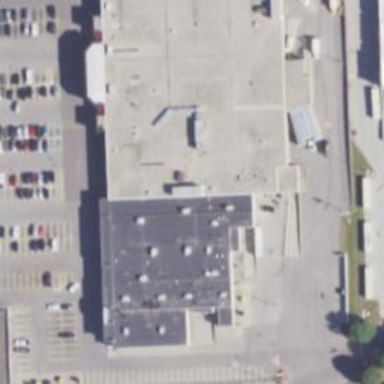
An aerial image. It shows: Commercial building.